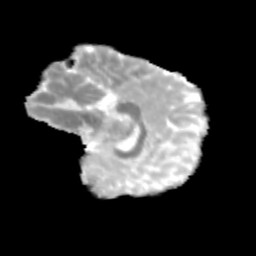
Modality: MD
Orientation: sagittal
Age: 11
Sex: male
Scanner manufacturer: siemens
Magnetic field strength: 3 T
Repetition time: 3.8 s
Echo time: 0.07 s